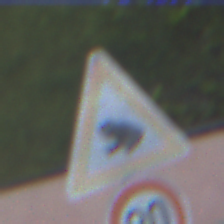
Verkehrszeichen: AmphibienwanderungRechts
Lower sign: Geschwindigkeit80
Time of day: SunriseSunset
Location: Outdoor (Urban)
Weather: Clear
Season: NotSpecified
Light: Natural